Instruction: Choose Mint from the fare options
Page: flights
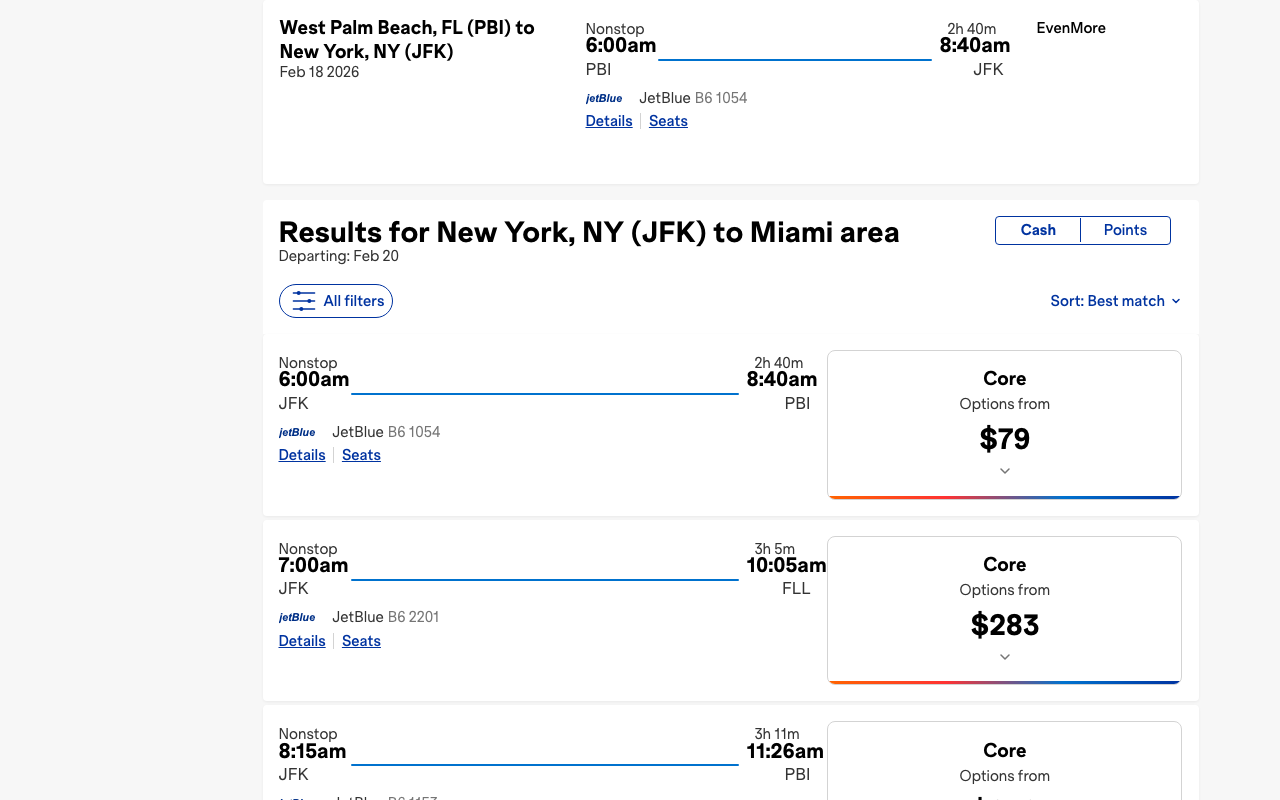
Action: click